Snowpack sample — Rabbit Ears Pass, Jackson County, Colorado, USA (12/17/25, 1:08 PM MST)
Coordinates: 40.387, -106.625
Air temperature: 34 °F
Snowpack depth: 46 cm
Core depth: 20 cm
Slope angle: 6°, slope face: 165°
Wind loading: medium
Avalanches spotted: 0
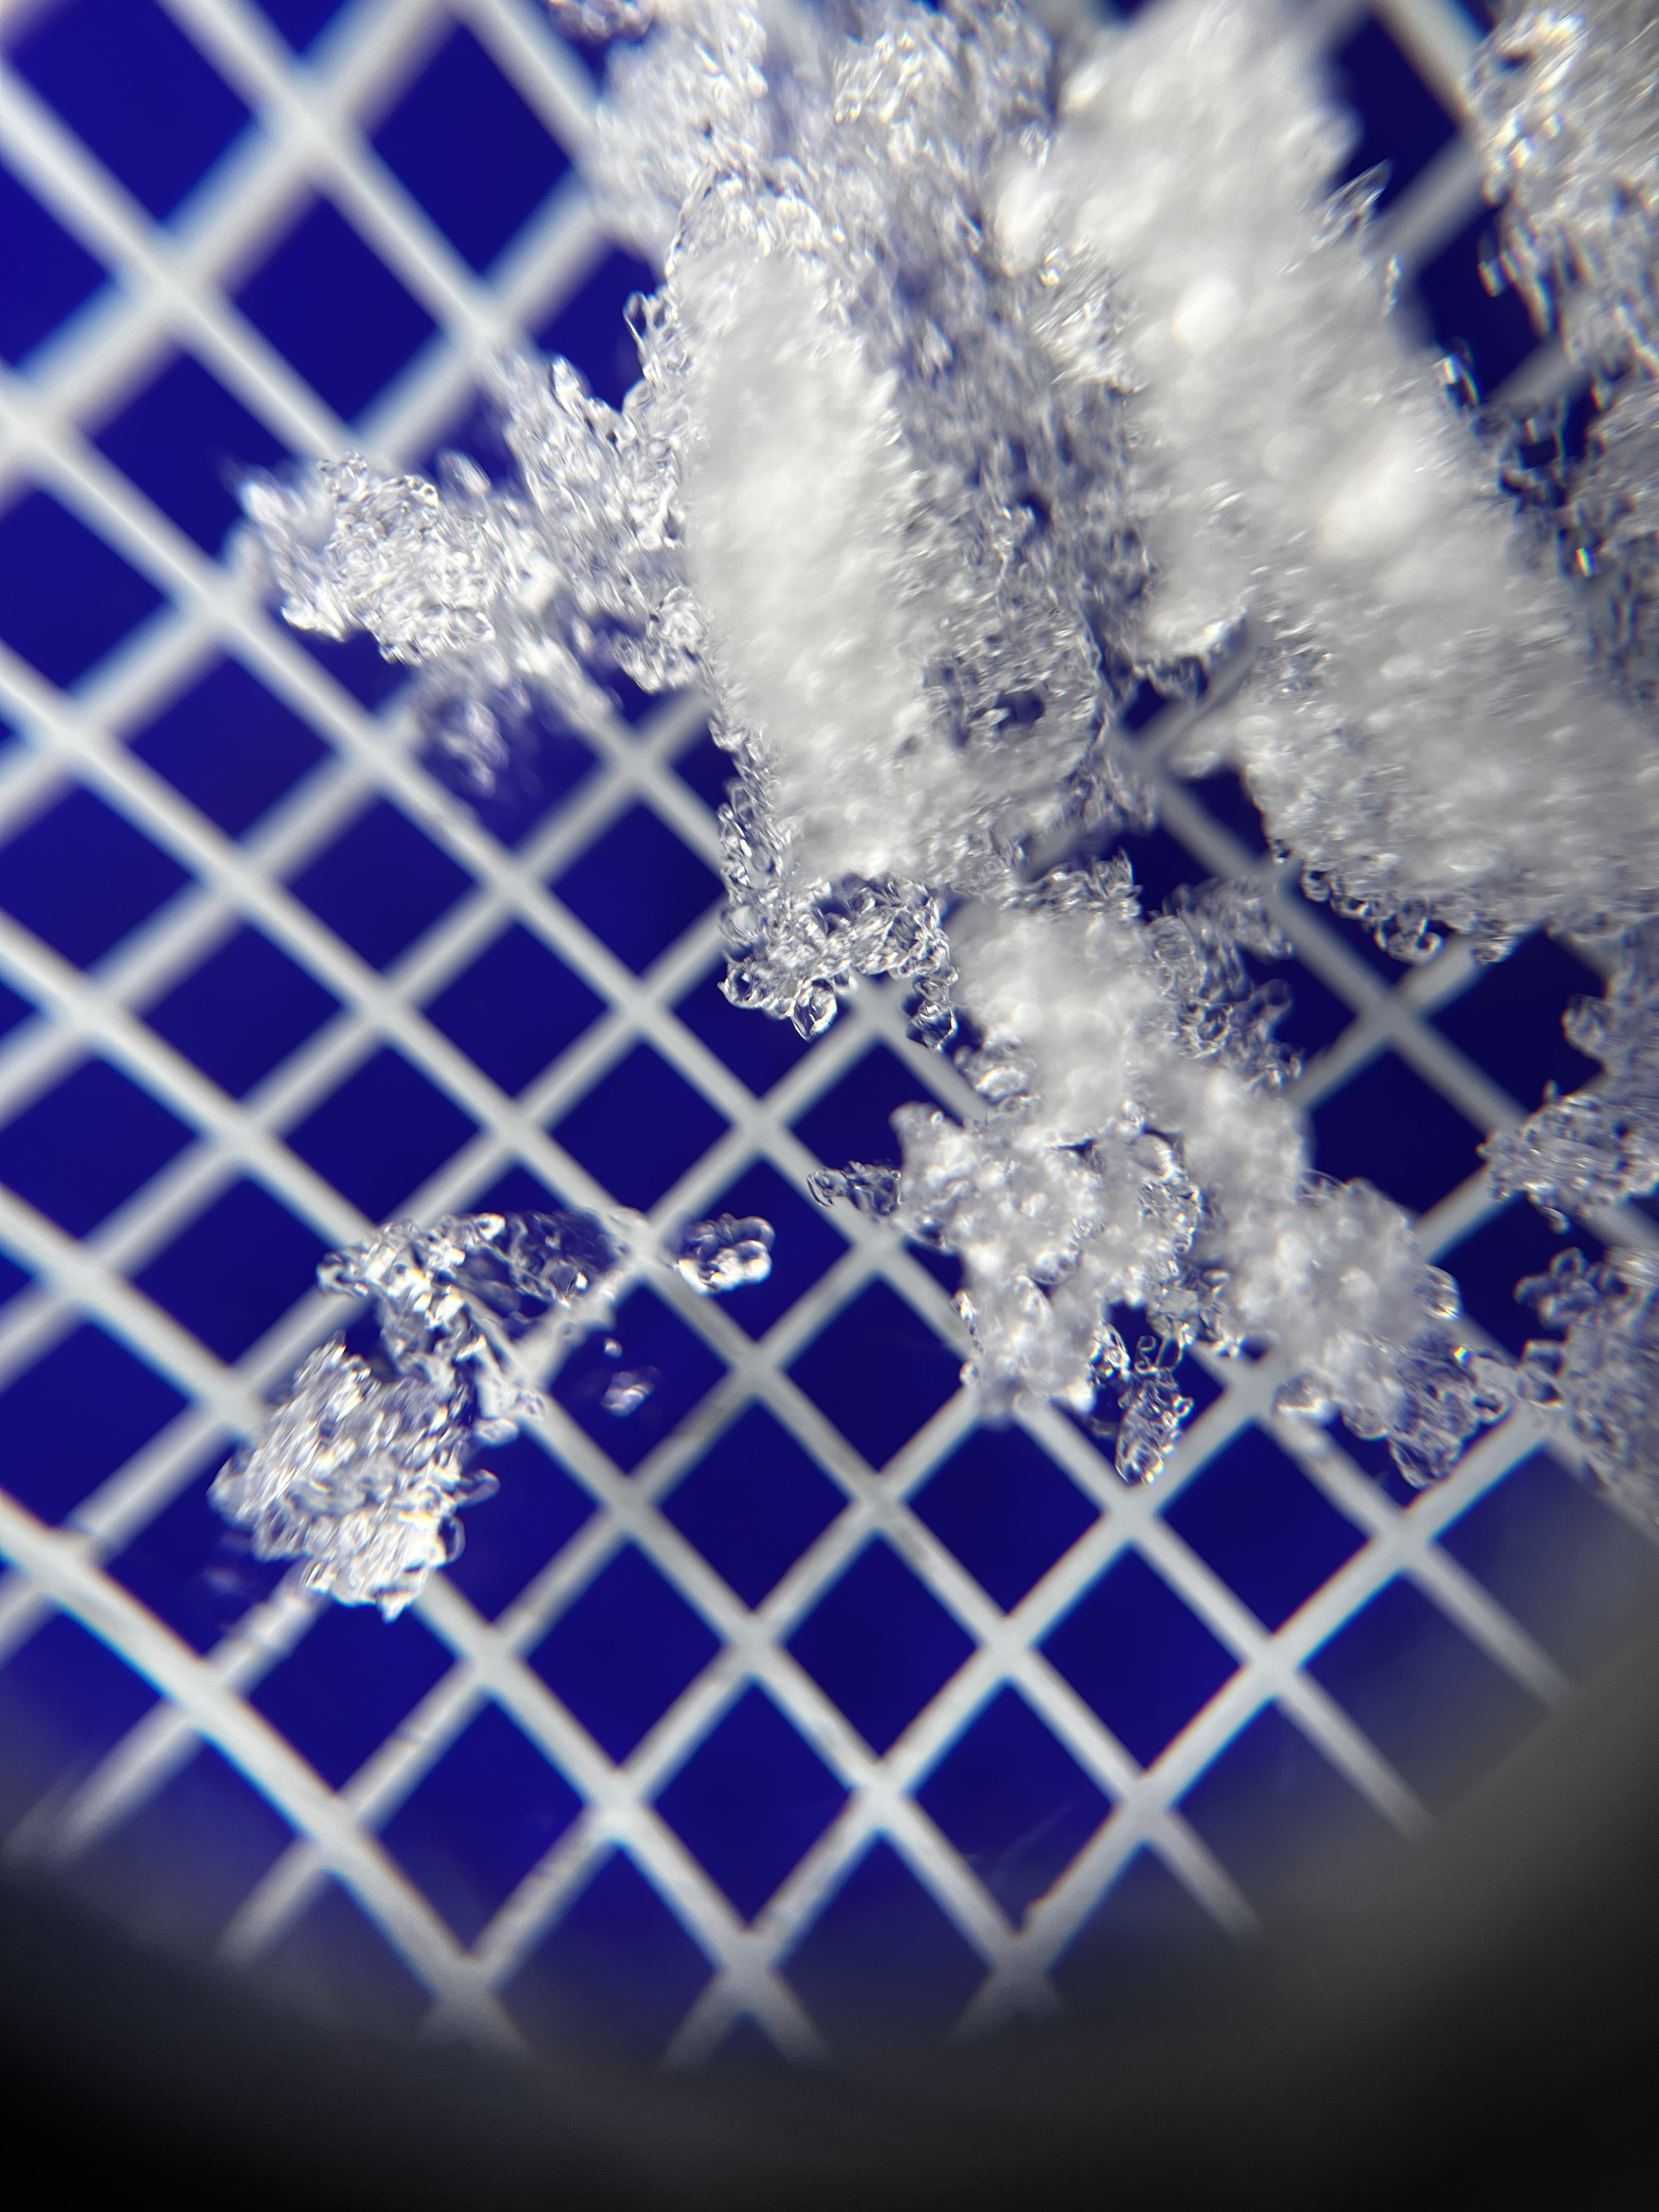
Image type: magnified_profile
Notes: No avalanches spotted nearby, although collected in a meadowy area with minimal risk on this face of the pass.